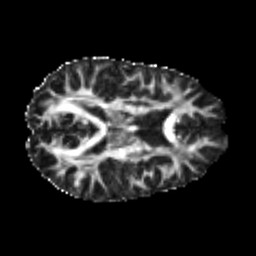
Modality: FA
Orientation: axial
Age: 22
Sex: male
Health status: healthy
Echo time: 0.074 s